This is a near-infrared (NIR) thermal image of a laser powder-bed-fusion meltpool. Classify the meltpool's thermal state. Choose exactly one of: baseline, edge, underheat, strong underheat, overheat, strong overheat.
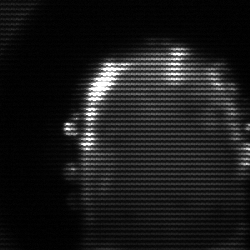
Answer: baseline